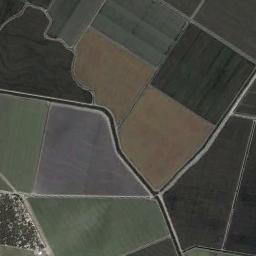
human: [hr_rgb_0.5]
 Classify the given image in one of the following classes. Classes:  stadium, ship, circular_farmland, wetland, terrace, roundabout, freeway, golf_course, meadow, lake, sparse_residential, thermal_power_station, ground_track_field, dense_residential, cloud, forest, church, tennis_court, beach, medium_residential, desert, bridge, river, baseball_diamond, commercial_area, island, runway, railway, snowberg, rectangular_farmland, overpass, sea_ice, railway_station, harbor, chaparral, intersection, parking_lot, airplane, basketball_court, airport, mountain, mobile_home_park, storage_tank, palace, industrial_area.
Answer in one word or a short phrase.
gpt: rectangular_farmland